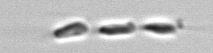
Label: Dinobryon